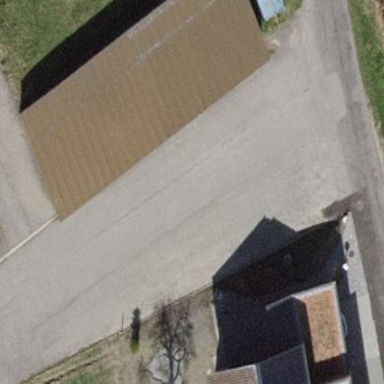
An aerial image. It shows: Carport building.